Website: bh-photo
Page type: account-selection
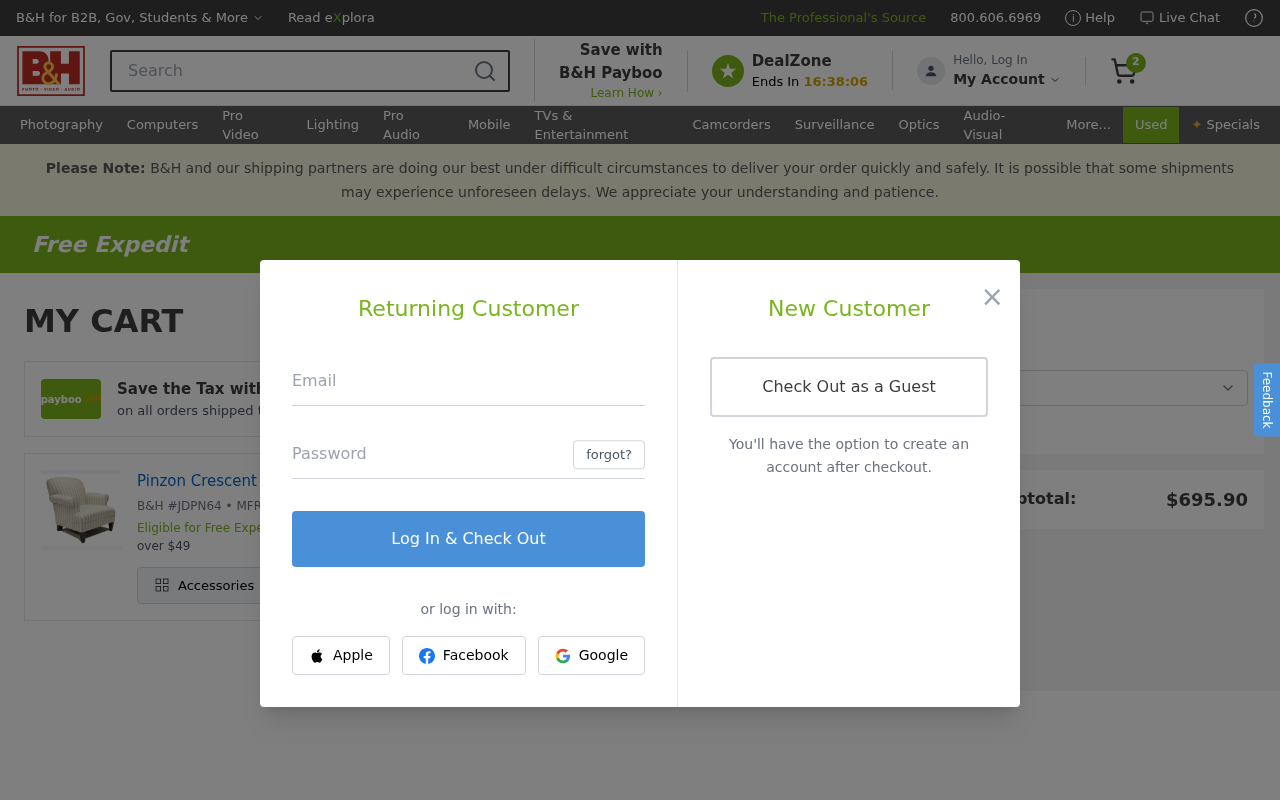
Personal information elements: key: PII_EMAIL
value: james.johnson@gmail.com
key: PII_POSTCODE
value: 70369
Product elements: key: PRODUCT1_NAME
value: Pinzon Crescent Bay Armchair, Stripe
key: PRODUCT1_QUANTITY
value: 2
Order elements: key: ORDER_NUM_ITEMS
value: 2
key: ORDER_SUBTOTAL
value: $695.90
Search elements: key: HEADER_SEARCH
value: Search
Other elements: key: BH_ITEM_NUMBER
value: JDPN64
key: MFR_NUMBER
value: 30138I